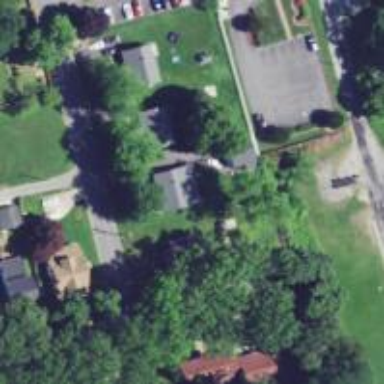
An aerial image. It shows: Driveway.